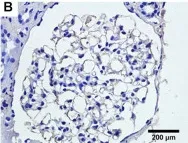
Immunohistochemical staining of complement components. (A-D) For the proband. (B,F) C3c staining mainly along glomerular capillary for the proband and his elder sister, respectively.
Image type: pathology (immunostaining)